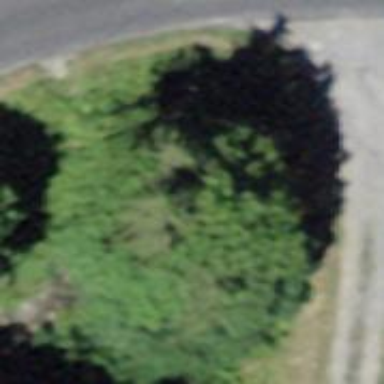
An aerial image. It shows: Culvert tunnel.